Question: '''
Route::post('/save', function()
{
$key = Input::get('key');
echo $key ;
});
'''
Hi, I have the above route defined and I am trying to make a 'POST' request to it. The data I am sending is stored in 'key' but I am not getting any values in the route.
Is this the proper way of retrieving 'POST' requests values?
I would normally retrieve them via '$_POST['key']' using PHP.
Here is a screenshot:

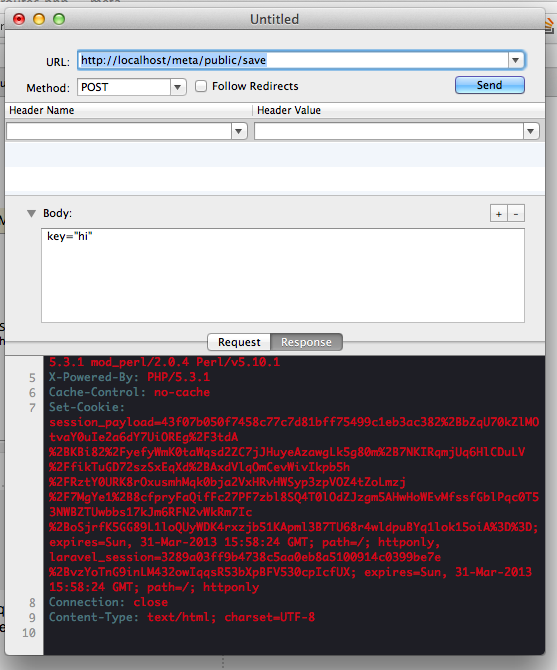
Answer: You are doing it correctly. However, you need to remove the leading slash from '/save'.
So, your resultant route will look as follows:
'''
Route::post('save', function()
{
$key = Input::get('key');
echo $key ;
});
'''